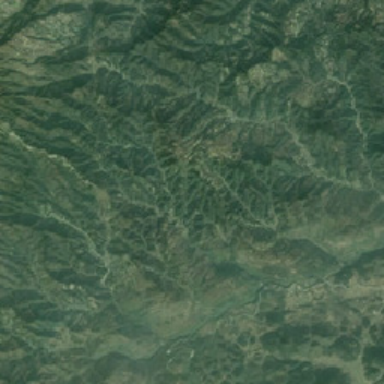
The mountain is covered with tall trees .